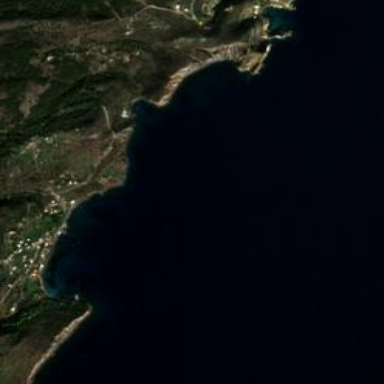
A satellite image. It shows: Beautiful bay with natural surroundings.